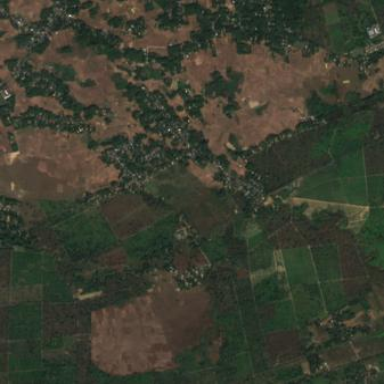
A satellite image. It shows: Orchard consisting of tea plants.